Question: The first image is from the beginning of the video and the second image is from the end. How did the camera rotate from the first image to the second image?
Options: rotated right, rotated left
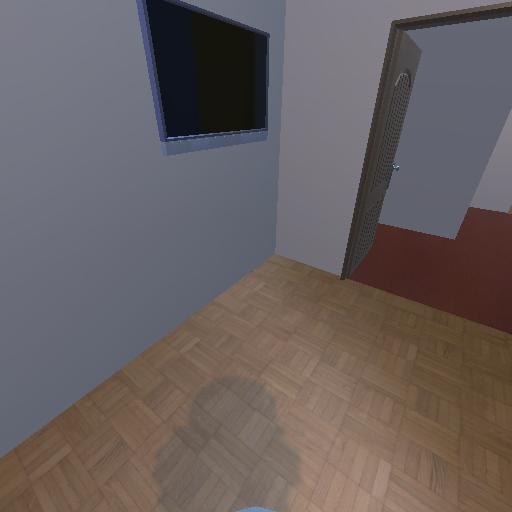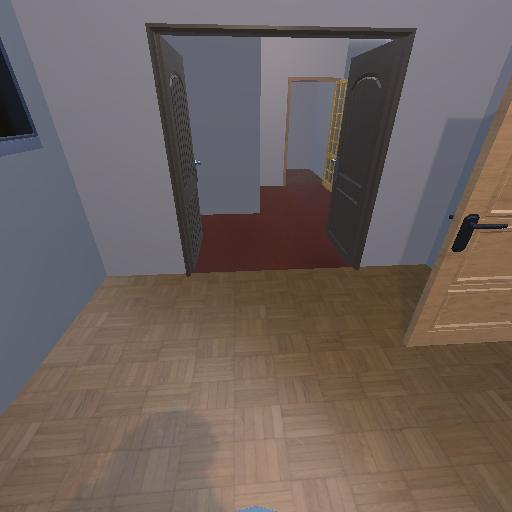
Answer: rotated right